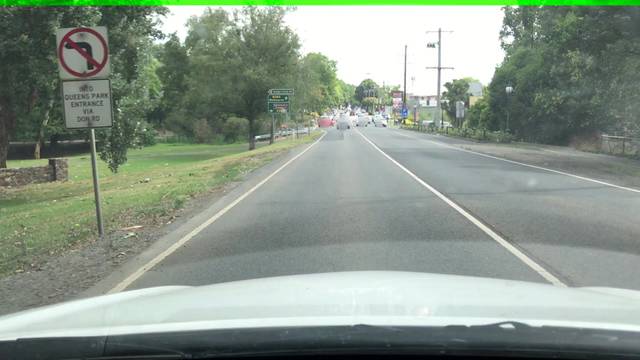
Region: Australia
Coordinates: -37.653, 145.521